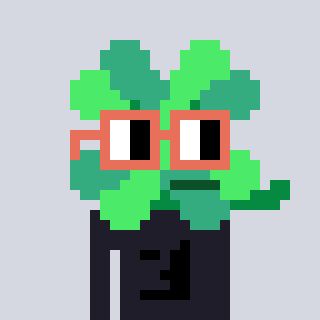
a pixel art character with square orange glasses, a clover-shaped head and a grayscale-colored body on a cool background